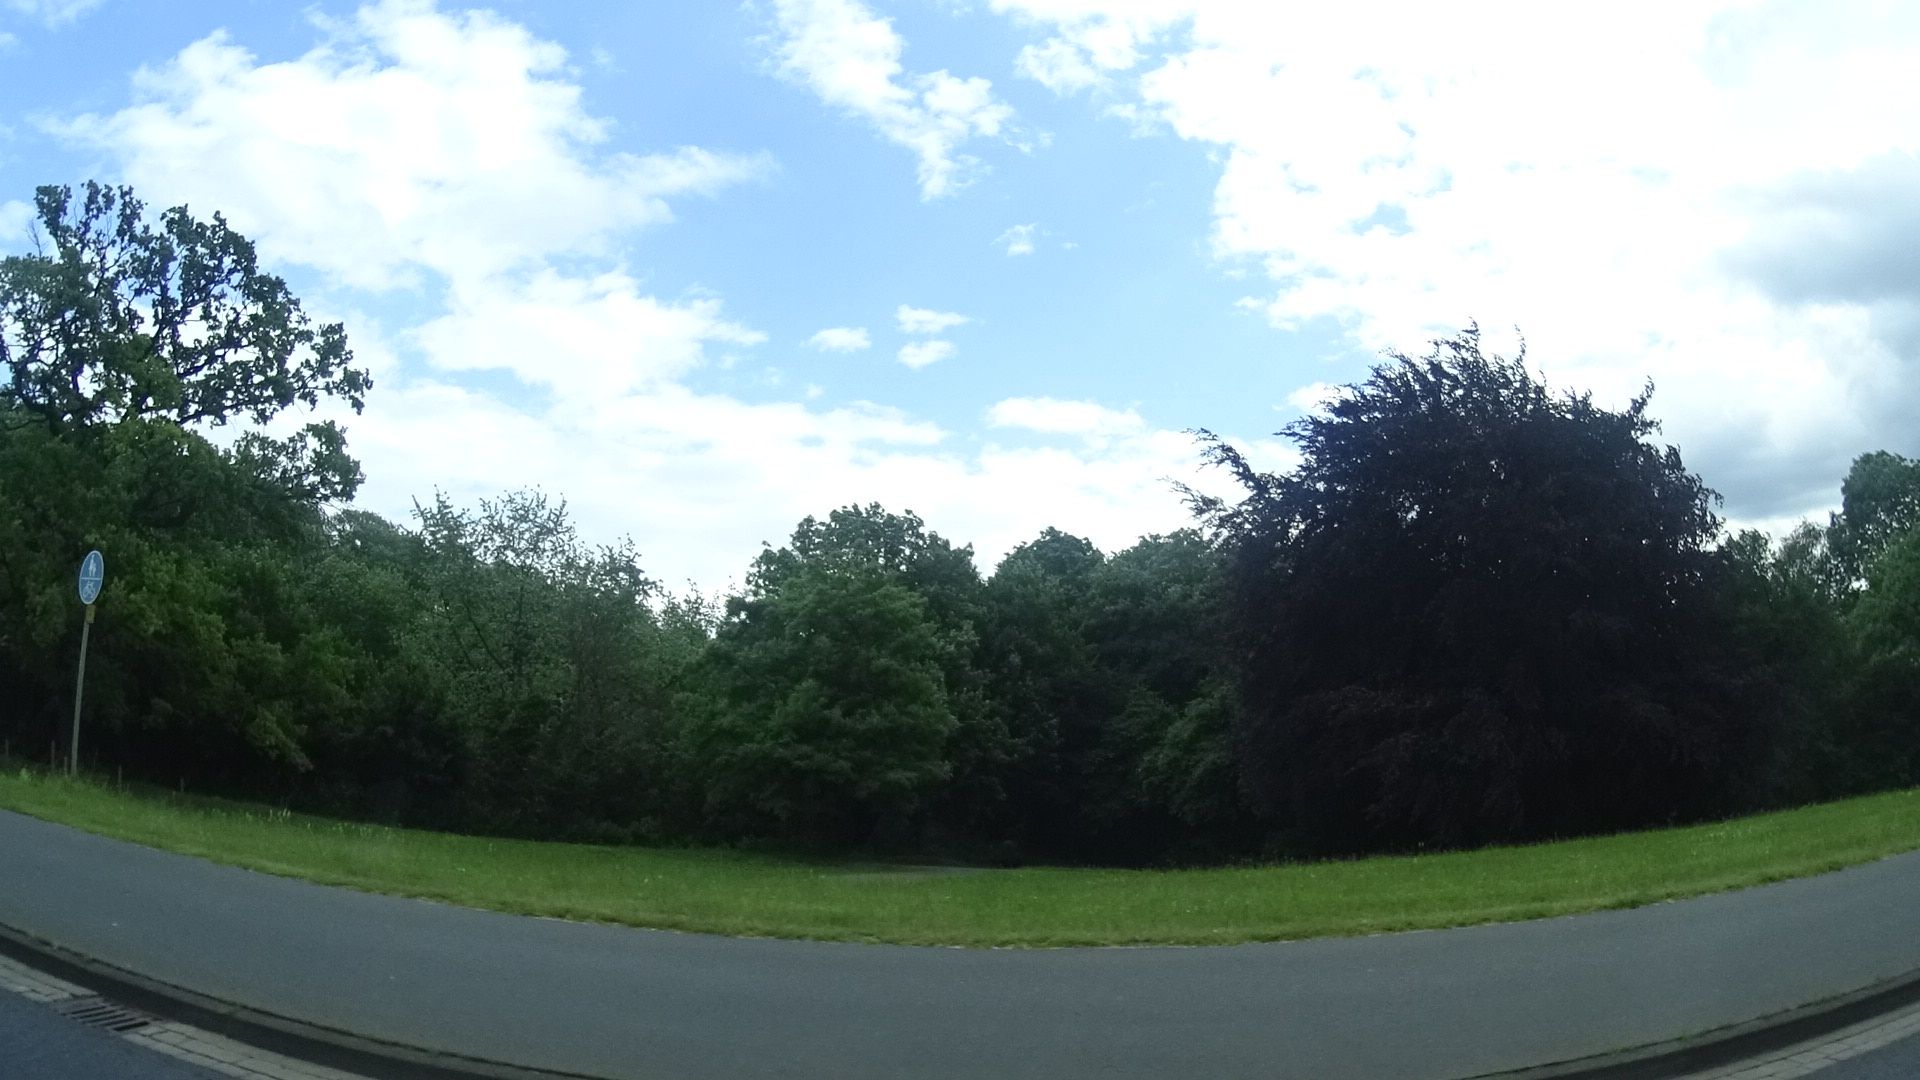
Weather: clear
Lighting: day
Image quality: slightly poor
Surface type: driving surface
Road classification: trunk, primary
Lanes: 2, 4, 3
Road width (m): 2
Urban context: urban centre
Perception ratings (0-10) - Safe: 5.88, Lively: 4.94, Beautiful: 9.53, Boring: 7.46, Depressing: 2.75, Wealthy: 3.59